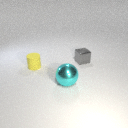
small gray metal cube to the right of large cyan metal sphere